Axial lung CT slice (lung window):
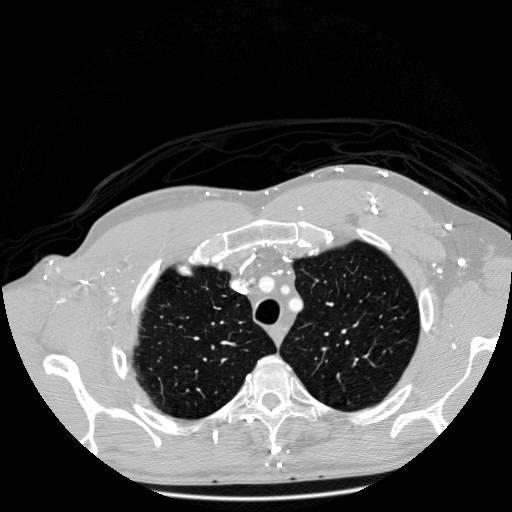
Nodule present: no